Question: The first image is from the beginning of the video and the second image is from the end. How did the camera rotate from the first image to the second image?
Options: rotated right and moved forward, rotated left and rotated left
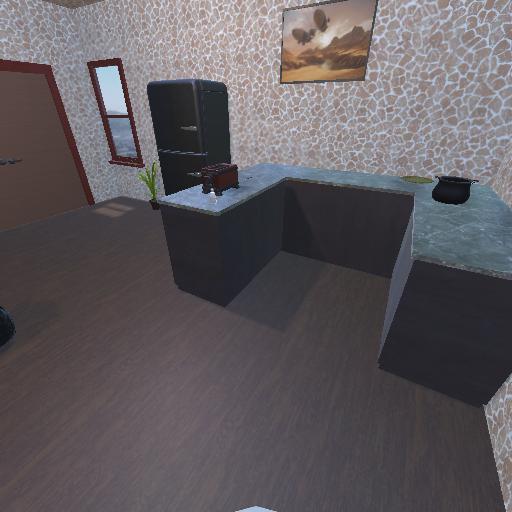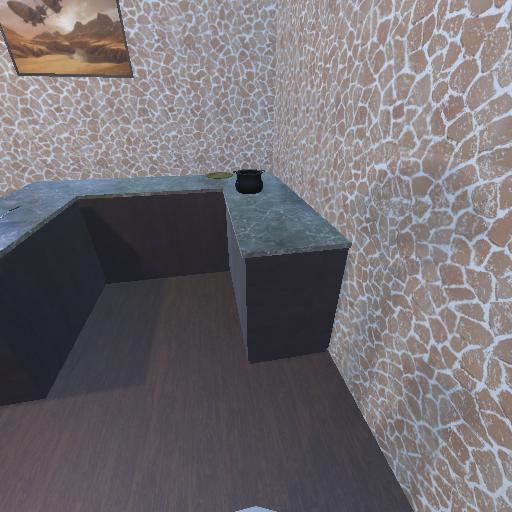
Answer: rotated right and moved forward